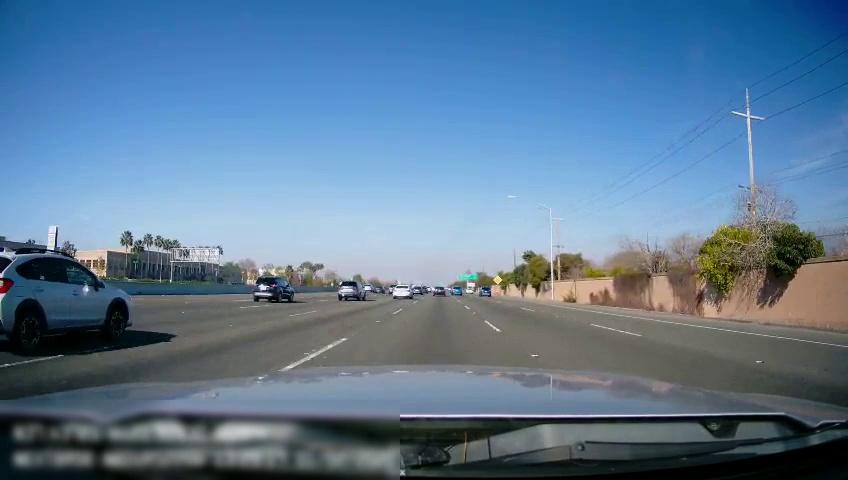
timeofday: Day
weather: Sunny
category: Drivable Space
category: Vehicles | SUV
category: Vehicles | SUV
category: Vehicles | SUV
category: Vehicles | Car
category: Vehicles | SUV
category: Vehicles | SUV
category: Vehicles | Car
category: Vehicles | SUV
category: Vehicles | Car
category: Vehicles | SUV
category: Vehicles | SUV
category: Lanes | Alternate Lane
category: Lanes | Alternate Lane
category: Lanes | Alternate Lane
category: Lanes | Current Lane
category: Lanes | Alternate Lane
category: Lanes | Alternate Lane
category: Lanes | Alternate Lane
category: Lanes | Alternate Lane
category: Traffic | Signs
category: Traffic | Signs